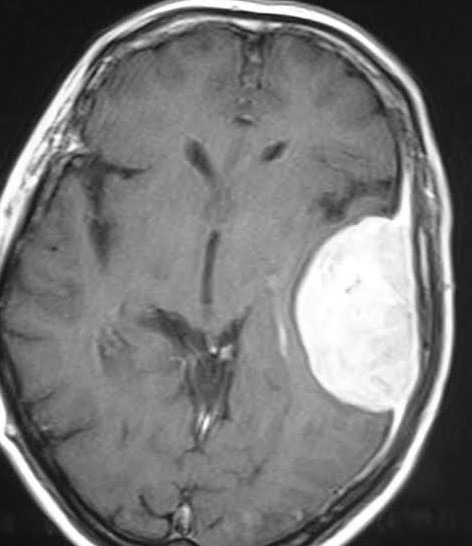
Label: meningioma